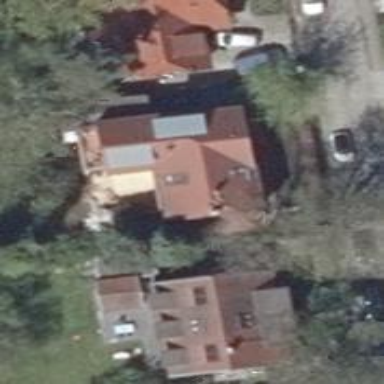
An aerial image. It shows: Simple and straightforward house.